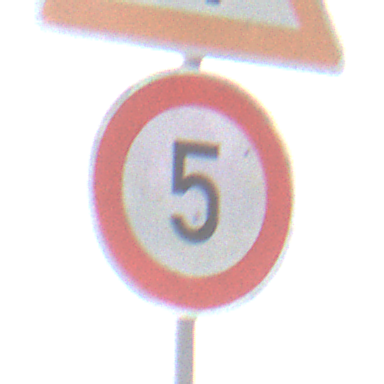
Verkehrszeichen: Geschwindigkeit5
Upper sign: EinseitigVerengteFahrbahnLinks
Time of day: MorningAfternoon
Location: Outdoor (Nature)
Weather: PartlyCloudy
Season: NotSpecified
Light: Natural